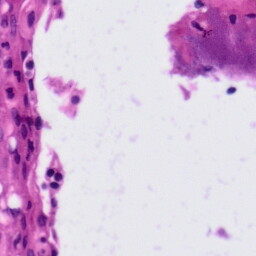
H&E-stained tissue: Tonsil